Question: Here is a static frame from an atom animation I'm working on in JavaScript, modelled off <URL>.

Here is the code used to determine the position of an electron in its orbit based on time:
'''
// Get position along elliptical path.
var x = Math.cos( this.timer.delta() * this.speed ) * ( this.pathWidth / 2 );
var y = Math.sin( this.timer.delta() * this.speed ) * ( this.pathHeight / 2 );
'''
What I'd like to do is place the electron the nucleus when on the orange part of the path, and the nucleus during the green segment.
When 'this.timer.delta() == 0', the electron is at the extreme-right end, and then proceeds to travel counter-clockwise.
I'm looking for help with the following two things:
1) Finding the point in time in which the electron will be at the far left of its orbit.
2) Determining which half of the path an electron is currently on for any given time.
Ideally, the solutions should work regardless of the value of 'this.speed' (which is number multiplier for speeding up or slowing down the animation).
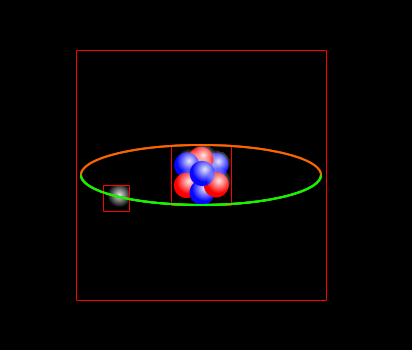
Answer: It all depends on the angle - and the angle is this part in your expression:
'''
this.timer.delta() * this.speed
'''
So you can simply determine whether the angle is between zero and PI - and if it is - the nucleus is "in front".
Of course simply checking whether y is non-negative does the same trick.